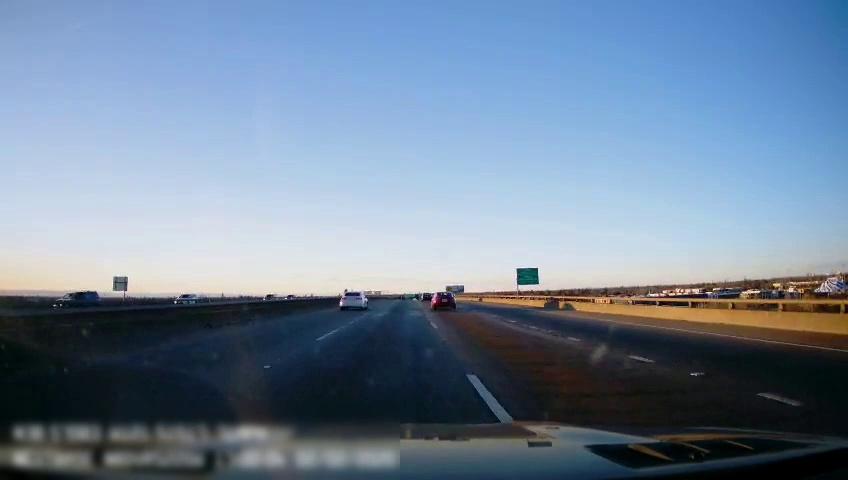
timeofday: Day
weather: Sunny
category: Drivable Space
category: Vehicles | Car
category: Vehicles | Car
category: Vehicles | Car
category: Vehicles | Van
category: Vehicles | SUV
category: Vehicles | SUV
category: Vehicles | Car
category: Lanes | Current Lane
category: Lanes | Current Lane
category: Lanes | Alternate Lane
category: Lanes | Alternate Lane
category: Traffic | Signs